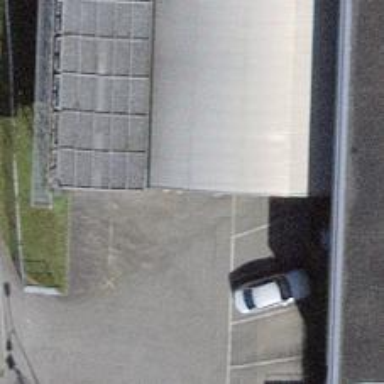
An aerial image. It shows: Parking aisle designated as service road.